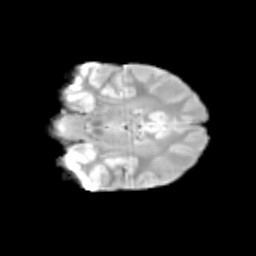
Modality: T2w
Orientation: coronal
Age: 11
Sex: male
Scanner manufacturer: siemens
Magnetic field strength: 3 T
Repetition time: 3.8 s
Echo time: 0.07 s